Question: I have following question:
'''
set.seed(1234)
dis = seq(1, 800, 10)
yvar = rnorm(length (dis), 50, 10)
myd <- data.frame (xvar = dis, yvar = yvar, yvarL =
yvar - rnorm (length (yvar),5, 1), yvarU = yvar + rnorm (length (yvar), 5, 1))
plot(myd$xvar,myd$yvar,pch=19,cex=.75,col="blue")
points(myd$xvar,myd$yvarL,col="gray", pch=19,cex=.5)
points(myd$xvar,myd$yvarU,col="gray", pch=19,cex=.5)
'''
Y has three values - Y, upper and lower confidence. I would like to shade between two intervals in axis. Rest of graph would be point only. The hypothesized product graph should be similar (not exactly).

How can I shade and produce line plot between two intervals say between 650 to 690 and 210 to 280 in myd$xvar. I tried to do some polygot fitting based on this post ( <URL>, but not successful.
'''
polygon(c(myd$xvar[1:200], myd$xvar[200:1]), c(myd$xvar[1:200],
myd$yvar[200:1]), col="gray")
'''
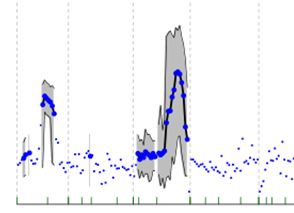
Answer: Similar answer to Stephan :
'''
plot(myd$xvar,myd$yvar,pch=19,cex=.75,col="blue")
points(myd$xvar,myd$yvarL,col="gray", pch=19,cex=.5)
points(myd$xvar,myd$yvarU,col="gray", pch=19,cex=.5)
polygon(c(smyd$xvar[1:nrow(smyd)], smyd$xvar[nrow(smyd):1]),
c(smyd$yvarL[1:nrow(smyd)], smyd$yvarU[nrow(smyd):1]), col="gray", border = NA)
points(smyd$xvar,smyd$yvar,col="red", pch=19,cex=1.5)
lines (smyd$xvar,smyd$yvar,col="red", pch=19,cex=1.5)
polygon(c(smyd1$xvar[1:nrow(smyd1)], smyd1$xvar[nrow(smyd1):1]),
c(smyd1$yvarL[1:nrow(smyd1)], smyd1$yvarU[nrow(smyd1):1]), col="yellow", border = NA)
points(smyd1$xvar,smyd1$yvar,col="green4", pch=19,cex=1.5)
lines (smyd1$xvar,smyd1$yvar,col="green4", pch=19,cex=1.5)
'''
gives you: